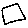
Label: square